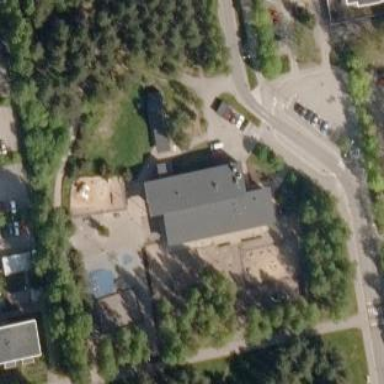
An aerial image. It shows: Kindergarten.